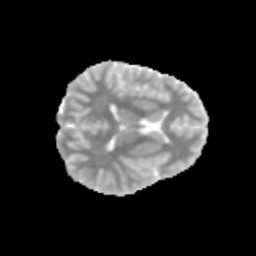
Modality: MD
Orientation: axial
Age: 10
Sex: male
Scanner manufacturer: siemens
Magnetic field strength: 3 T
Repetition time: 3.8 s
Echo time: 0.07 s